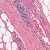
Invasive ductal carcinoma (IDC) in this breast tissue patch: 1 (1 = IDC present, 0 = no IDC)